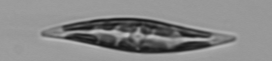
Label: Pleurosigma